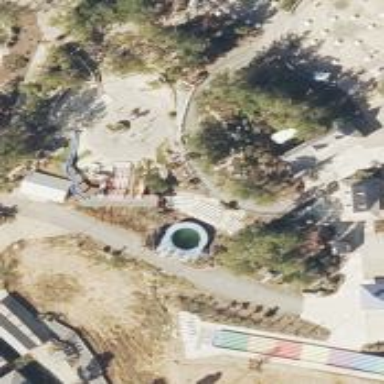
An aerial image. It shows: Water slide attraction.